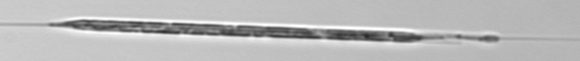
Label: Rhizosolenia